Question: I made a customised seekbar that looks like this

the thing is that it is pretty hard to grab the slider. so what i wanted to to is to increase the hitbox of the thumb to make it easier. i tried a few things, but always messed up the seekbar look. any ideas how i could do that?
layout.xml
'''
<SeekBar
android:id="@+id/xxx"
style="@style/SeekBar"
android:layout_width="@dimen/pixel_130dp"
android:layout_below="@+id/name_textview"
android:layout_centerHorizontal="true" />
'''
styles.xml
'''
<style name="SeekBar">
<item name="android:layout_height">@dimen/pixel_20dp</item>
<item name="android:maxHeight">@dimen/pixel_20dp</item>
<item name="android:minHeight">@dimen/pixel_20dp</item>
<item name="android:thumb">@drawable/seek_bar_thumb</item>
<item name="android:paddingLeft">@dimen/pixel_5dp</item>
<item name="android:paddingRight">@dimen/pixel_5dp</item>
<item name="android:paddingTop">@dimen/pixel_2dp</item>
<item name="android:paddingBottom">@dimen/pixel_2dp</item>
<item name="android:progressDrawable">@drawable/seek_bar_progress_drawable</item>
</style>
'''
seek_bar_thumb.xml
'''
<layer-list xmlns:android="http://schemas.android.com/apk/res/android" >
<item>
<shape>
<size
android:height="@dimen/pixel_16dp"
android:width="@dimen/pixel_25dp" />
<solid android:color="@android:color/transparent" />
</shape>
</item>
<item android:drawable="@drawable/slider_thumb"/>
</layer-list>
'''
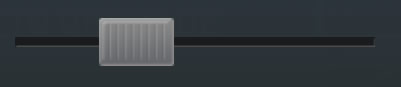
Answer: Alright, since there are apparently no smarter ways to do that, here is what I did now; only solution I found was to add a transparent area around the thumb image. I doubled its size and added the 'thumbOffset' parameter to the 'Seekbar'. That doesn't seem to be the best solution, but at least it works in my case.